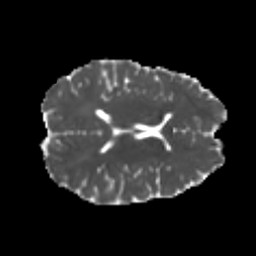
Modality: MD
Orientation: axial
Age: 19
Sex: female
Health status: healthy
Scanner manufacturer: philips
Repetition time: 7.386 s
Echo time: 0.08599 s